Question: is it possible to create a toggle button in Android that has an image but no text?
Ideally it would look like this:

Ive seen similar posts where the answer was to change the background but i want to preserve the Holo Light layout and just swap the text with an image.
I need to be able to programaticallly change the image source,
Any ideas how i would make this?
If this cant be done, is there a way i can make a normal button toggle on and off?
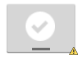
Answer: 1. Can I replace the toggle text with an image No, we can not, although we can hide the text by overiding the default style of the toggle button, but still that won't give us a toggle button you want as we can't replace the text with an image.
2. How can I make a normal toggle button Create a file ic_toggle in your res/drawable folder <selector xmlns:android="http://schemas.android.com/apk/res/android">
<item android:state_checked="false"
android:drawable="@drawable/ic_slide_switch_off" />
<item android:state_checked="true"
android:drawable="@drawable/ic_slide_switch_on" />
</selector>
Here @drawable/ic_slide_switch_on & @drawable/ic_slide_switch_off are images you create. Then create another file in the same folder, name it ic_toggle_bg <?xml version="1.0" encoding="utf-8"?>
<layer-list xmlns:android="http://schemas.android.com/apk/res/android">
<item android:id="@+android:id/background"
android:drawable="@android:color/transparent" />
<item android:id="@+android:id/toggle"
android:drawable="@drawable/ic_toggle" />
</layer-list>
Now add to your custom theme, (if you do not have one create a styles.xml file in your res/values/folder) <style name="Widget.Button.Toggle" parent="android:Widget">
<item name="android:background">@drawable/ic_toggle_bg</item>
<item name="android:disabledAlpha">?android:attr/disabledAlpha</item>
</style>
<style name="toggleButton" parent="@android:Theme.Black">
<item name="android:buttonStyleToggle">@style/Widget.Button.Toggle</item>
<item name="android:textOn"></item>
<item name="android:textOff"></item>
</style>
This creates a custom toggle button for you.
3. How to use it Use the custom style and background in your view. <ToggleButton
android:id="@+id/toggleButton"
android:layout_width="wrap_content"
android:layout_height="match_parent"
android:layout_gravity="right"
style="@style/toggleButton"
android:background="@drawable/ic_toggle_bg"/>